Chest X-ray:
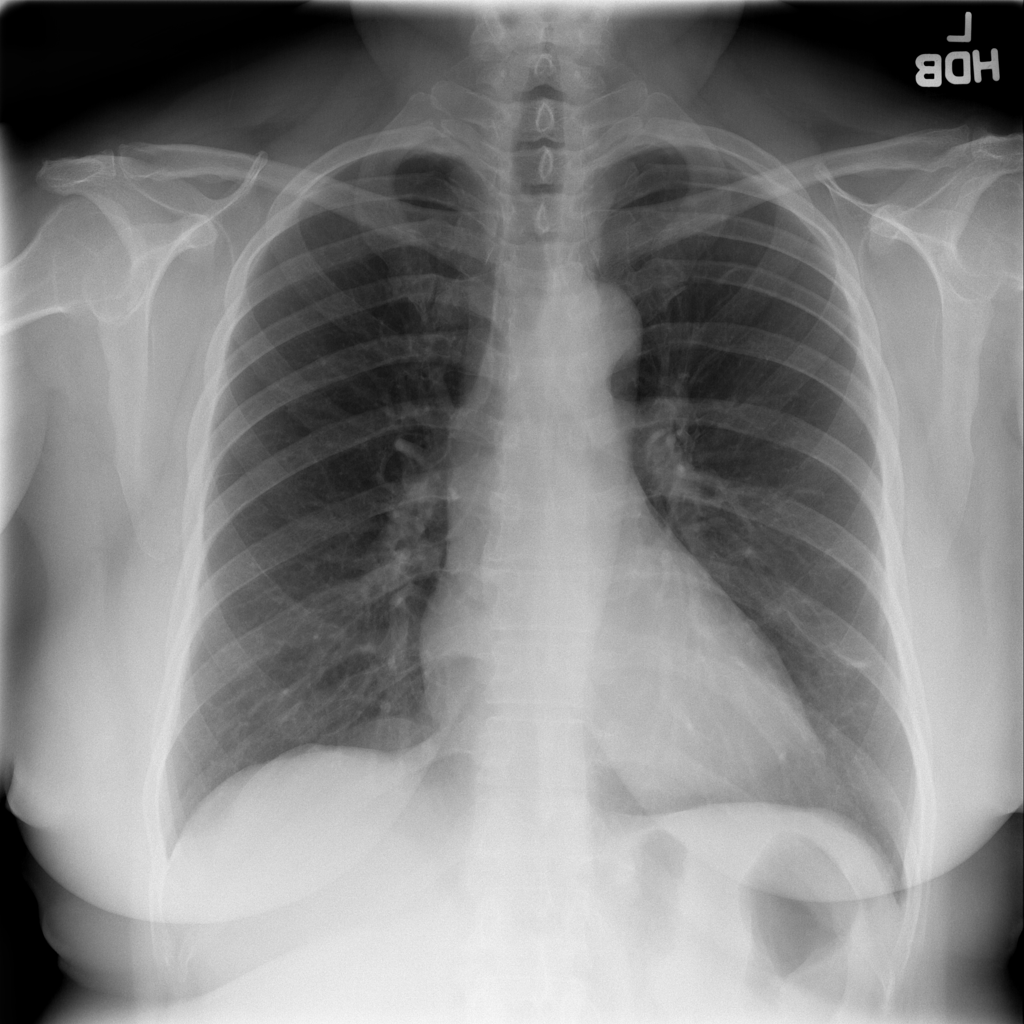
No abnormal finding: yes